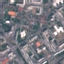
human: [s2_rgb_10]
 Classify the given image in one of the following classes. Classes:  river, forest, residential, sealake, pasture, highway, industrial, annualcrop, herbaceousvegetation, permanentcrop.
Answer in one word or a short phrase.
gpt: Residential